Question: ## Question
How can I save "settings" so that they can be used again after the application has been closed?
When I say settings I mean different properties of the controls on my form.
What is the easiest and most appropriate method? I've read you can save to the system registry or a xml file?
## Background
I have a form that creates a row in a Table that changes depending on what control is set or change.
I would like to be able to save different configurations and display them in a combobox for repeated use.
## Example
1. The end user fill in all textboxs and ticks checkboxes.
2. They then click add to favourites
3. They add a favourite name and save
4. The save is then permanently visible in the favourites combobox.
## My form

---
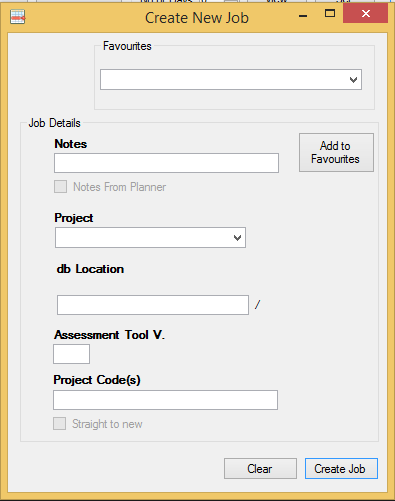
Answer: One way you could save the data would be to write it to the registry, under the HKCU node. This way different users of your application will have their own settings even if the app is on the same machine. It also keeps the file system a little cleaner and doesn't require a database. But the downside is that the favorites only live on the machine, and don't roam with the user across devices.
A way to implement this would be to wrap your form settings in a class that knows how to save and load values from the registry. This, along with a registry helper class, could make it pretty easy to add "Favorites" functionality to your form.
For example, you could first create a Registry helper class that will read and write settings to the HKCU node (so the settings are specific to the logged in user):
'''
public class RegHelper
{
private static readonly RegistryKey Root = Registry.CurrentUser
.CreateSubKey(@"Software\CompanyName\ApplicationName");
private readonly RegistryKey _thisKey = Root;
public RegHelper() { }
public RegHelper(string favoriteKey)
{
_thisKey = Root.CreateSubKey(favoriteKey);
}
public List<string> GetSubKeys()
{
return _thisKey.GetSubKeyNames().ToList();
}
public void SetProperty(string propertyName, string value)
{
_thisKey.SetValue(propertyName, value, RegistryValueKind.String);
}
public void SetProperty(string propertyName, bool value)
{
SetProperty(propertyName, value.ToString());
}
public string GetProperty(string propertyName)
{
return GetProperty(propertyName, string.Empty);
}
public string GetProperty(string propertyName, string defaultValue)
{
return _thisKey.GetValue(propertyName, defaultValue).ToString();
}
public bool GetPropertyAsBool(string propertyName)
{
return bool.Parse(GetProperty(propertyName, default(bool).ToString()));
}
}
'''
Then, you could wrap the fields of your form into a class that not only has properties that match your form fields, but also has methods to save the values to the registry and some static methods to load all Favorites or a specific named Favorite. For example:
'''
public class Favorite
{
public string Name { get; private set; }
public string Notes { get; set; }
public bool NotesFromPlanner { get; set; }
public string Project { get; set; }
public string DbLocation { get; set; }
public string AssesmentToolVersion { get; set; }
public string ProjectCodes { get; set; }
public bool StraightToNew { get; set; }
public Favorite(string name)
{
this.Name = name;
}
public void Save()
{
var reg = new RegHelper(this.Name);
reg.SetProperty("Name", Name);
reg.SetProperty("Notes", Notes);
reg.SetProperty("NotesFromPlanner", NotesFromPlanner);
reg.SetProperty("Project", Project);
reg.SetProperty("DbLocation", DbLocation);
reg.SetProperty("AssesmentToolVersion", AssesmentToolVersion);
reg.SetProperty("ProjectCodes", ProjectCodes);
reg.SetProperty("StraightToNew", StraightToNew);
}
public static Favorite GetFavorite(string favoriteName)
{
var reg = new RegHelper(favoriteName);
return new Favorite(favoriteName)
{
Notes = reg.GetProperty("Notes"),
NotesFromPlanner = reg.GetPropertyAsBool("NotesFromPlanner"),
Project = reg.GetProperty("Project"),
DbLocation = reg.GetProperty("DbLocation"),
AssesmentToolVersion = reg.GetProperty("AssesmentToolVersion"),
ProjectCodes = reg.GetProperty("ProjectCodes"),
StraightToNew = reg.GetPropertyAsBool("StraightToNew"),
};
}
public static List<Favorite> GetFavorites()
{
return new RegHelper().GetSubKeys().Select(GetFavorite).ToList();
}
public override string ToString()
{
return this.Name;
}
}
'''
Then, you could use the Favorite class to populate your Favorites drop down:
'''
private void Form1_Load(object sender, EventArgs e)
{
// Get all saved favorites and load them up in the combo box
foreach (var favorite in Favorite.GetFavorites())
{
cboFavorites.Items.Add(favorite);
}
}
'''
Now, when a favorite is picked from the combo box, we want to populate our form with the details:
'''
private void cboFavorites_SelectedIndexChanged(object sender, EventArgs e)
{
var favorite = (Favorite) cboFavorites.SelectedItem;
txtNotes.Text = favorite.Notes;
txtAssetToolVersion.Text = favorite.AssesmentToolVersion;
txtDbLocation.Text = favorite.DbLocation;
chkNotesFromPlanner.Checked = favorite.NotesFromPlanner;
txtProjectCodes.Text = favorite.ProjectCodes;
cboProjects.Text = favorite.Project;
chkStraightToNew.Checked = favorite.StraightToNew;
}
'''
And when someone clicks "Save Favorite", we want to add (or update) the favorite details to the registry:
'''
private void btnAddFavorite_Click(object sender, EventArgs e)
{
string favoriteName = cboFavorites.Text;
if (string.IsNullOrEmpty(favoriteName))
{
MessageBox.Show("Please type a name for the favorite in the Favorites box.");
return;
}
var favorite = new Favorite(favoriteName)
{
Notes = txtNotes.Text,
AssesmentToolVersion = txtAssetToolVersion.Text,
DbLocation = txtDbLocation.Text,
NotesFromPlanner = chkNotesFromPlanner.Checked,
ProjectCodes = txtProjectCodes.Text,
Project = cboProjects.Text,
StraightToNew = chkStraightToNew.Checked
};
favorite.Save();
// When saving a favorite, add it to the combo box
// (remove the old one first if it already existed)
var existingFav = cboFavorites.Items.Cast<Favorite>()
.FirstOrDefault(fav => fav.Name == favoriteName);
if (existingFav != null)
{
cboFavorites.Items.Remove(existingFav);
}
cboFavorites.Items.Add(favorite);
cboFavorites.Text = favoriteName;
}
'''
This should be enough to get you started, if you want to go the registry route.